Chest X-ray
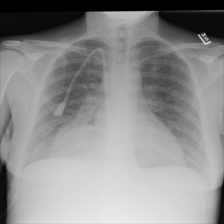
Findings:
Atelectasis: negative
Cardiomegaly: negative
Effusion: negative
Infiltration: positive
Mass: positive
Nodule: negative
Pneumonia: negative
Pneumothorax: negative
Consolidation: negative
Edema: negative
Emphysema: negative
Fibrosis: negative
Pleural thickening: negative
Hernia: negative